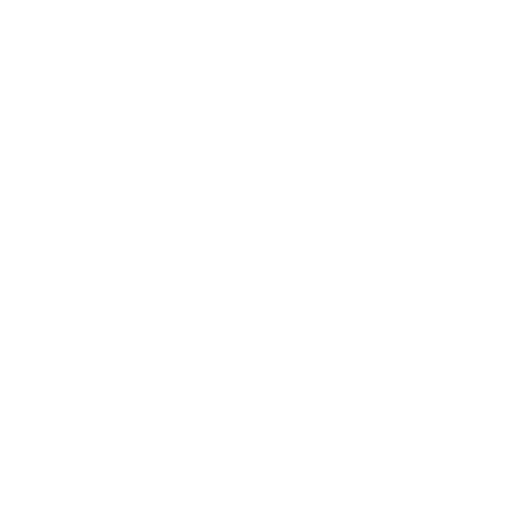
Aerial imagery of island in Alaska named Abbess Island containing only unknown